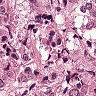
Metastatic tissue present: yes